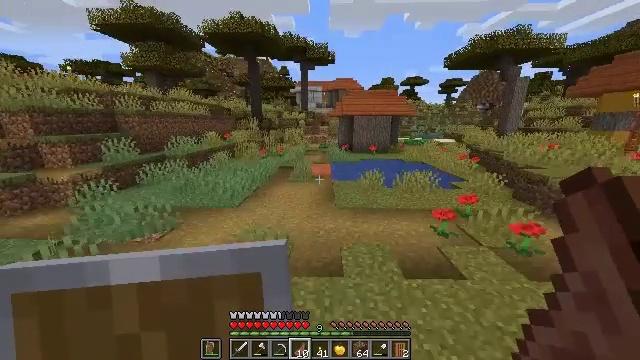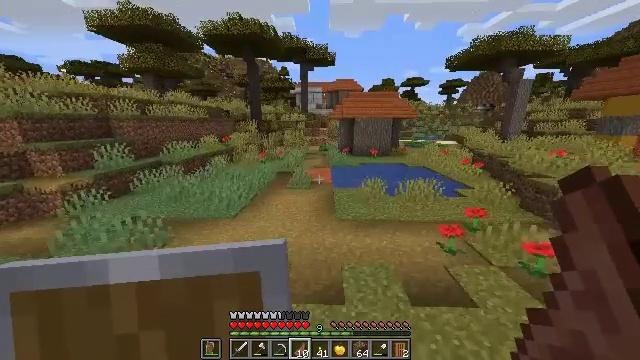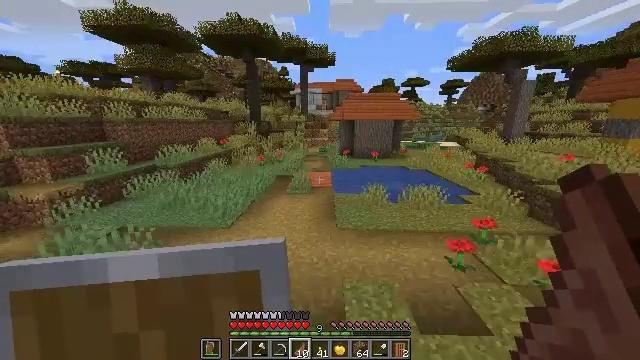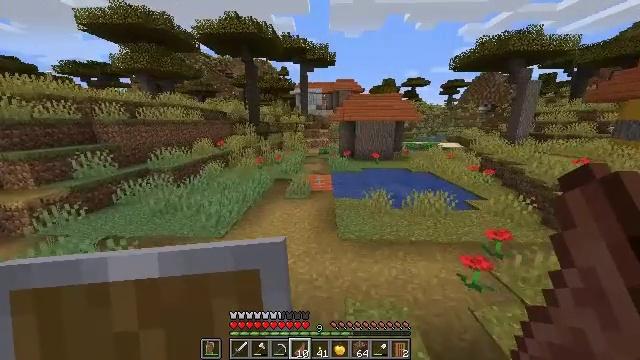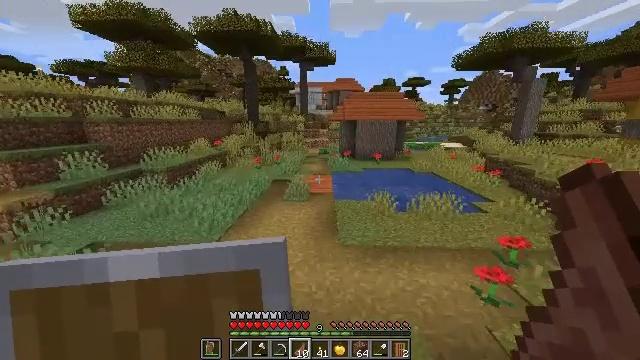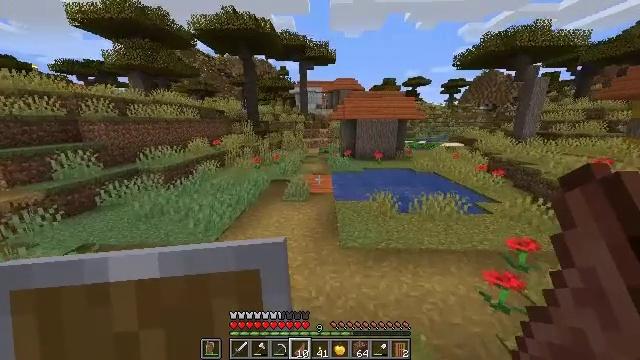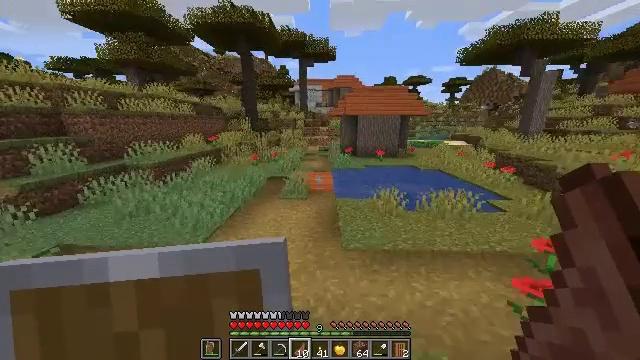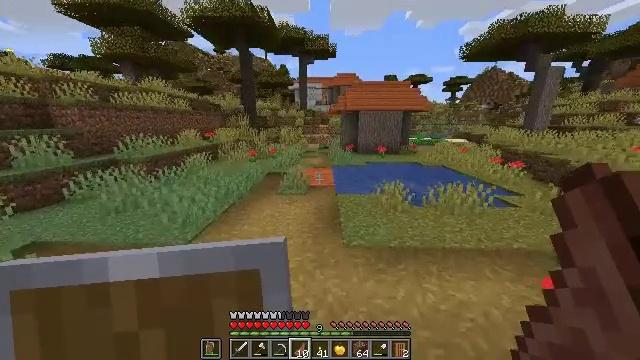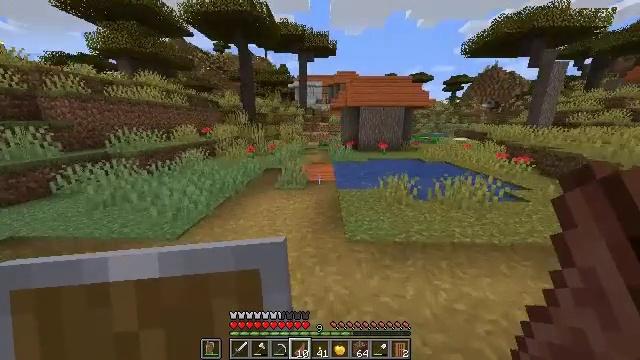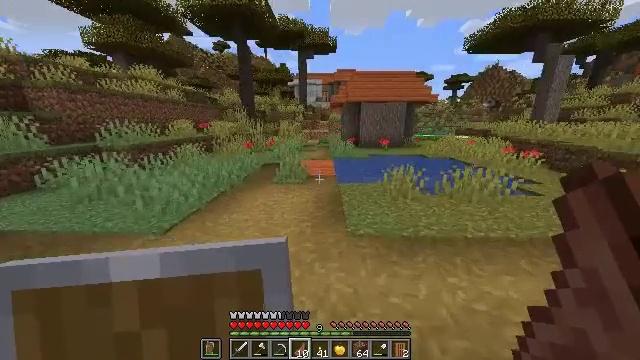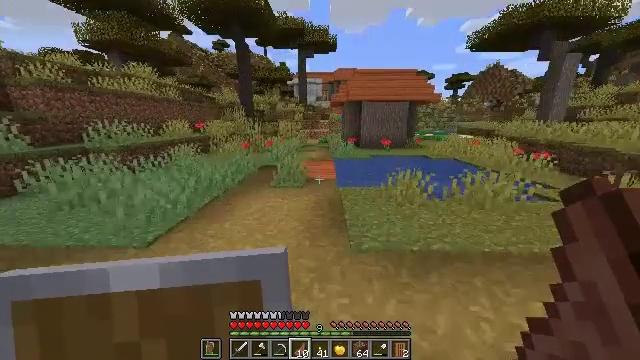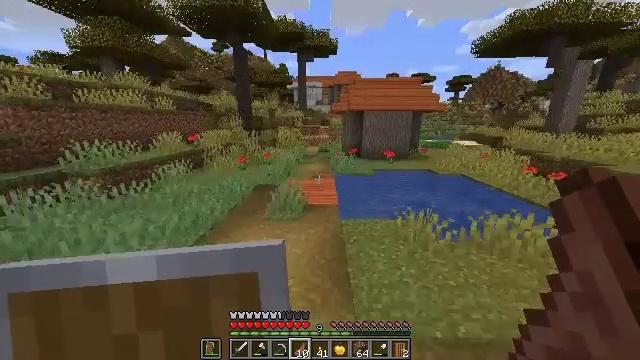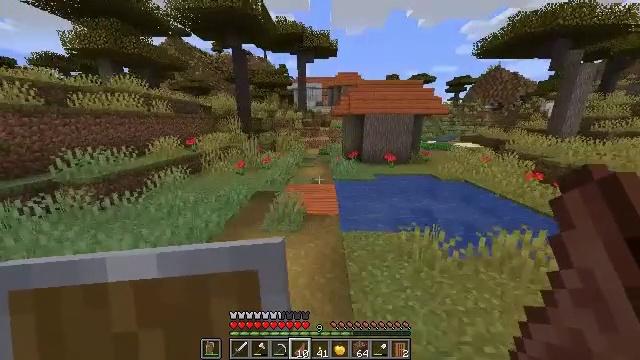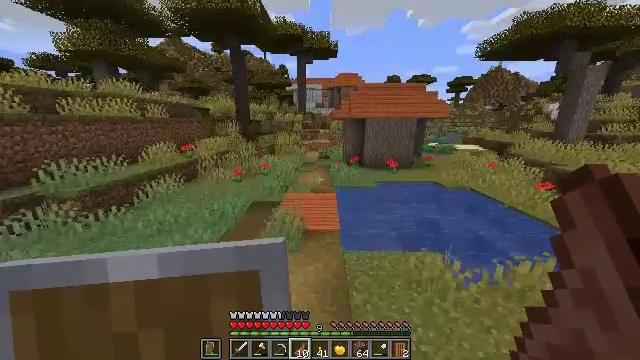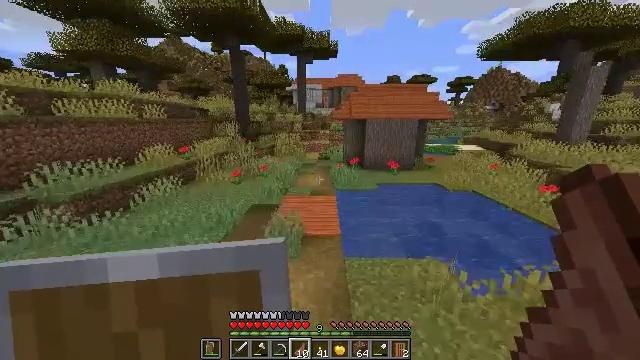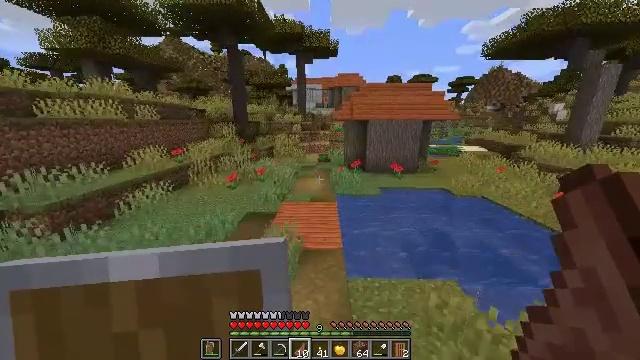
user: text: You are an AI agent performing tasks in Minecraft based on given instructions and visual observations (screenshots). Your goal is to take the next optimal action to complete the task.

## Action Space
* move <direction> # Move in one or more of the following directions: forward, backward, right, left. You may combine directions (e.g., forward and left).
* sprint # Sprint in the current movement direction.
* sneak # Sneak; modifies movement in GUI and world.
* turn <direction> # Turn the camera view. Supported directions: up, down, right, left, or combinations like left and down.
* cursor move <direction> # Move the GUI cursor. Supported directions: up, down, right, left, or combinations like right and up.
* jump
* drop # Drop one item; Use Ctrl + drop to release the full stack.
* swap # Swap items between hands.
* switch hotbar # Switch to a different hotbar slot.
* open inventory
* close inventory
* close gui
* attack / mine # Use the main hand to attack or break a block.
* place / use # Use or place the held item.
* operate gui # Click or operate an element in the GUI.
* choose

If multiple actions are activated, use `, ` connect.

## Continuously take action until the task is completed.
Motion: motion action
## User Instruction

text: Gather smooth stone from the ground.
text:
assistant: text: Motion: move forward, jump
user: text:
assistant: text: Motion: move forward, jump
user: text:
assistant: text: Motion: move forward, jump
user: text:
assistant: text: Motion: move forward, jump
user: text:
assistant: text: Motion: move forward, jump
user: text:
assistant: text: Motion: move forward, jump
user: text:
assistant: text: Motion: move forward, jump
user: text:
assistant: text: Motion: move forward, jump
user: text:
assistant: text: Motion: move forward, jump
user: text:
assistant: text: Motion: move forward, jump
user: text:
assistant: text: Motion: move forward, jump
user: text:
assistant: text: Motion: move forward, jump
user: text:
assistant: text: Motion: move forward, jump
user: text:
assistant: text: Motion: move forward, jump
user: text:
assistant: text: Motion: move forward, jump
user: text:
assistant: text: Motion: move forward, jump
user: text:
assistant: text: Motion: move forward, jump
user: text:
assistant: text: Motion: move forward, jump
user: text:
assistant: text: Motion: move forward, jump
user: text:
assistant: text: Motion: move forward, jump
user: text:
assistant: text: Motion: move forward, jump
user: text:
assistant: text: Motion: move forward, jump
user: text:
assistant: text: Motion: move forward, jump
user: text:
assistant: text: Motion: move forward, jump
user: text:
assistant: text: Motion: move forward, jump
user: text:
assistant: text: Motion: move forward, jump
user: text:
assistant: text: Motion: move forward, jump
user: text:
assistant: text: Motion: move forward, jump
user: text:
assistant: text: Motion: move forward, jump
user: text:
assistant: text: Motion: move forward, jump